Field crop: maize
Growth stage: 1
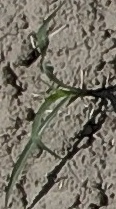
Species: sorghum